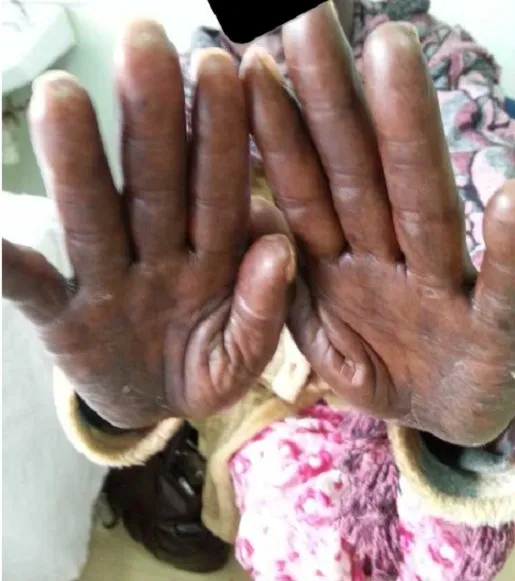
Blisters on the palms of the patient's hand.
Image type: medical_photograph (skin_photograph)